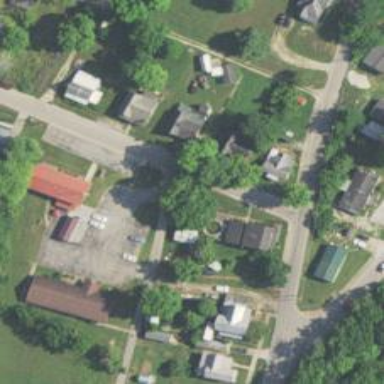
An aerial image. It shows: Alley classified as service road.